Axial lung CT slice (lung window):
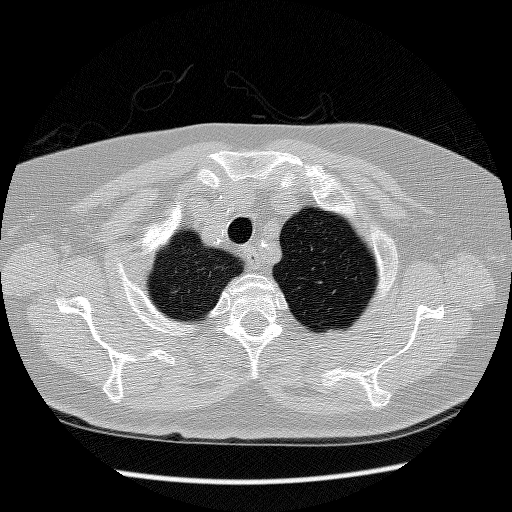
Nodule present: no